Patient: sex M, age 53
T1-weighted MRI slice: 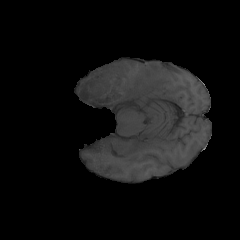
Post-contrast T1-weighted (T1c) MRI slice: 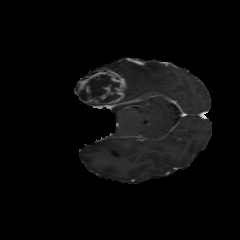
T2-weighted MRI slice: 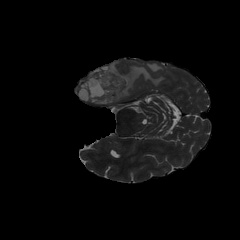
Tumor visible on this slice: yes
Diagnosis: Glioblastoma, IDH-wildtype
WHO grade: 4